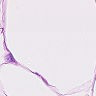
Metastatic tissue present: no